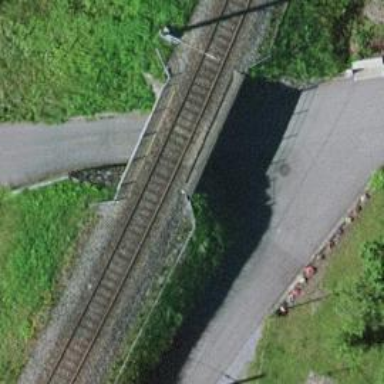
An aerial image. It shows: Residential road with asphalt surface passing through tunnel.